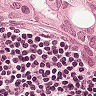
Metastatic tissue present: yes